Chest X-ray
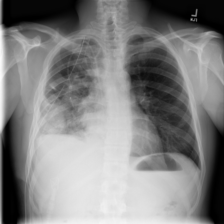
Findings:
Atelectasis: negative
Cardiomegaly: negative
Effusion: negative
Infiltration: negative
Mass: negative
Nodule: negative
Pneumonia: negative
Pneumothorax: negative
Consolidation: negative
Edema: negative
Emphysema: negative
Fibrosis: negative
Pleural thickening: negative
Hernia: negative